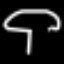
Label: mushroom